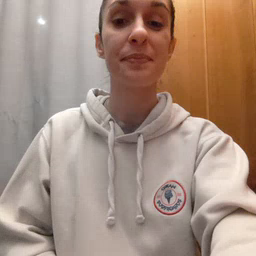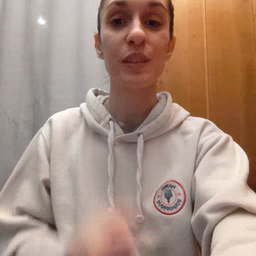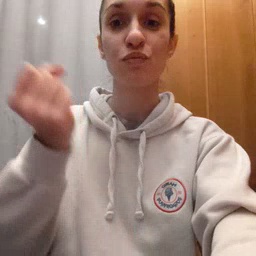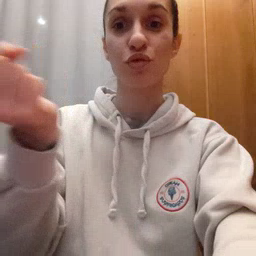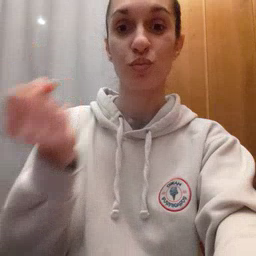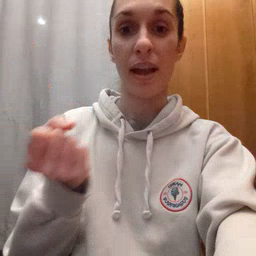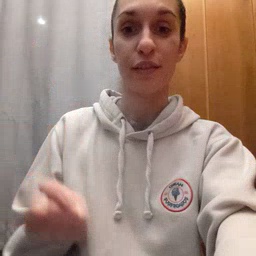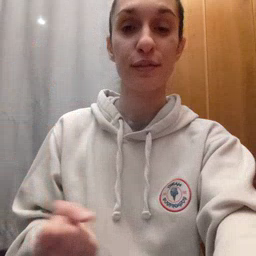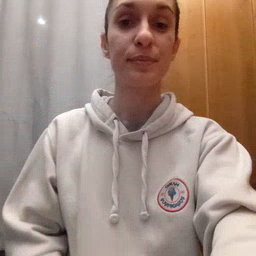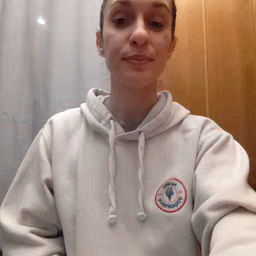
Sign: drawer